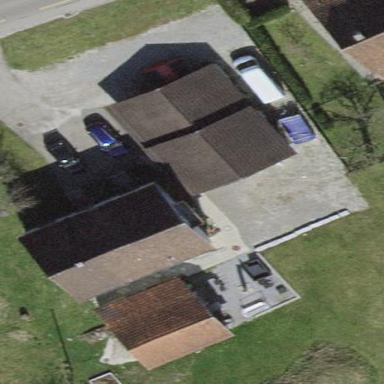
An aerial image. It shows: Building with tiled roof.